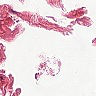
Metastatic tissue present: no